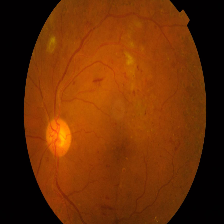
Diabetic retinopathy grade: Proliferative DR